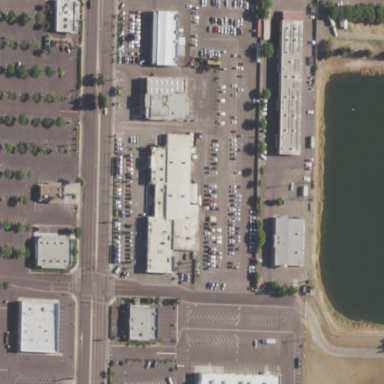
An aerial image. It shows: Commercial area with car shop.